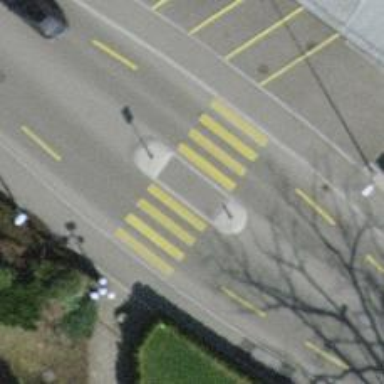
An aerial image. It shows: Uncontrolled zebra crossing with pedestrian island.